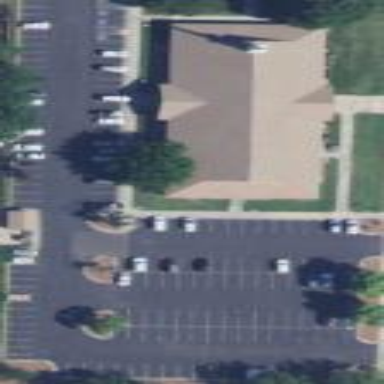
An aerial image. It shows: Parking lane.